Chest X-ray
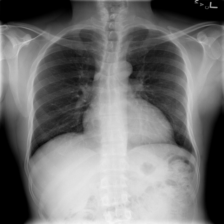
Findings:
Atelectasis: negative
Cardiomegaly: positive
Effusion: positive
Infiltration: negative
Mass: negative
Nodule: negative
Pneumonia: negative
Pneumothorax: negative
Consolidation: negative
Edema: negative
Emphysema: negative
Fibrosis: negative
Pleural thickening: negative
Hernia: negative